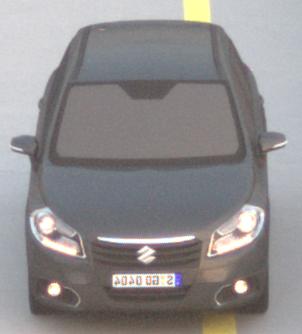
Make: Suzuki
Model: SX4 S-Cross 1.6
Detailed model: SX4 (II) S-Cross
Model produced from: 2013/10
Model produced until: 2015/08
Doors: 5
Color: gray
Road condition: dry road
Daytime: dawn
Contrast: low contrast